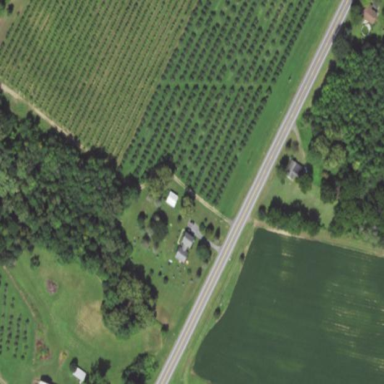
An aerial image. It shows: Orchard.